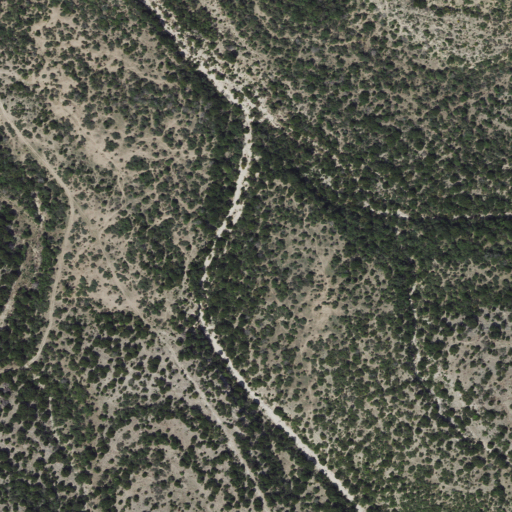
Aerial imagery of valley in Texas named Wood Canyon containing shrub, deciduous forest, low intensity development, and open development